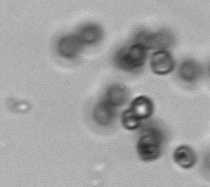
Label: Phaeocystis